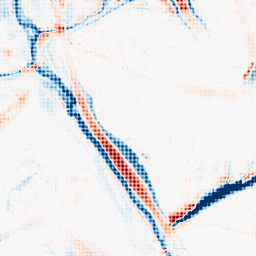
Category: morphological
Decomposition family: morphological_ellipse
Decomposition parameters: operation: average
width: 20
height: 30
Upsampling method: sinc_blackman
Upsampling parameters: scale: 4
kernel_size: 4
Upsampling scale: 4